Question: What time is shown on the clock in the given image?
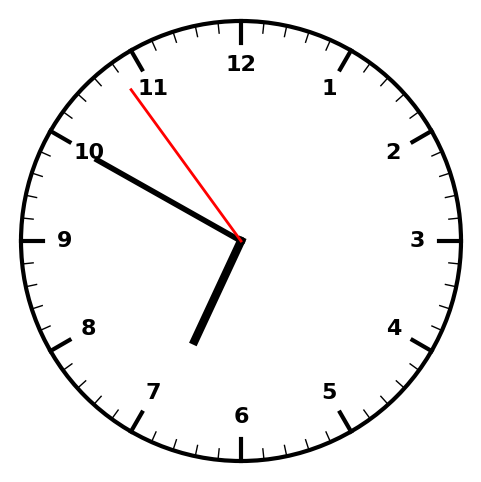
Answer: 06:49:54